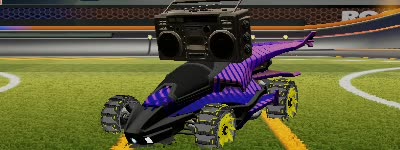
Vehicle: aftershock